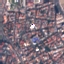
Land use / land cover class: Residential